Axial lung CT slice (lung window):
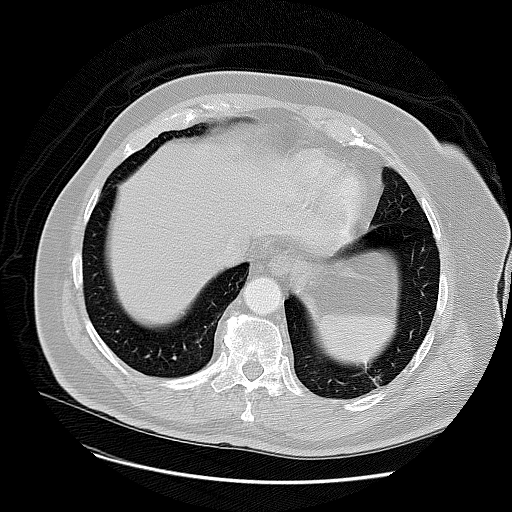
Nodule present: no